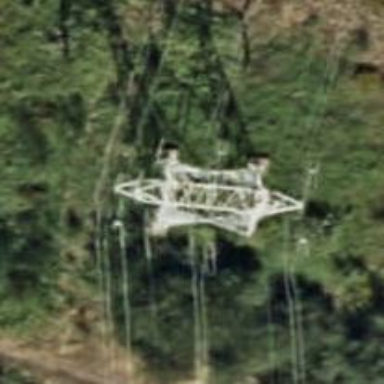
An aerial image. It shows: Power line with three cables.